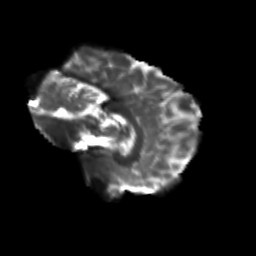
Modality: T2w
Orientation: sagittal
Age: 25
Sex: female
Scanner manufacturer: siemens
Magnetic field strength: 3 T
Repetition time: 3.5 s
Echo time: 0.113 s